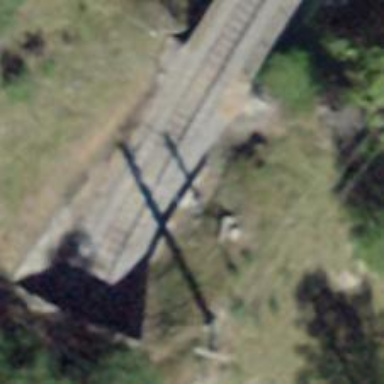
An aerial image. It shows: Catenary mast for power lines.